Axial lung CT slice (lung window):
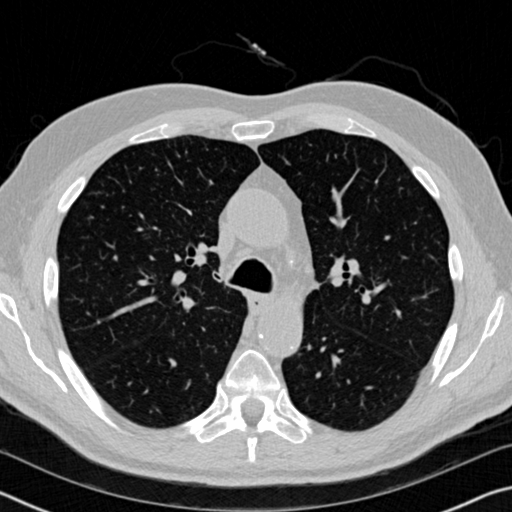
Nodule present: no